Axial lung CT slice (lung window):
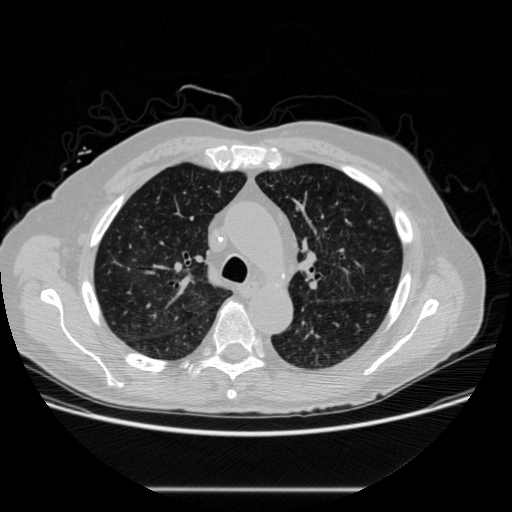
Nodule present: no